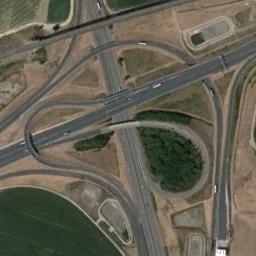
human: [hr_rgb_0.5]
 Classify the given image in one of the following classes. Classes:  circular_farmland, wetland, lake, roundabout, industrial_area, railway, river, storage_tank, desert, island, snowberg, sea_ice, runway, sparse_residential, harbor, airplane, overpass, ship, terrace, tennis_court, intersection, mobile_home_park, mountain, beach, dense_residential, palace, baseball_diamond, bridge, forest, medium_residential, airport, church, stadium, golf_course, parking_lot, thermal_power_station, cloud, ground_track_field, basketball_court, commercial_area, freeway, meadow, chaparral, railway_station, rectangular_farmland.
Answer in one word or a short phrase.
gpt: overpass